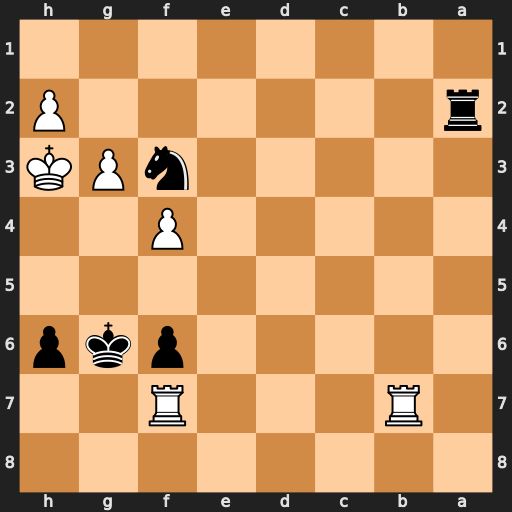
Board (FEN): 8/1R3R2/5pkp/8/5P2/5nPK/r6P/8
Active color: b
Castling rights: -
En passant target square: -
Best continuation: Ng1+ Kh4 Rxh2+ Kg4 h5#